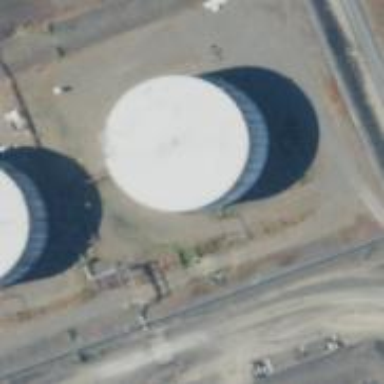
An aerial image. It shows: Storage tank that is man-made.